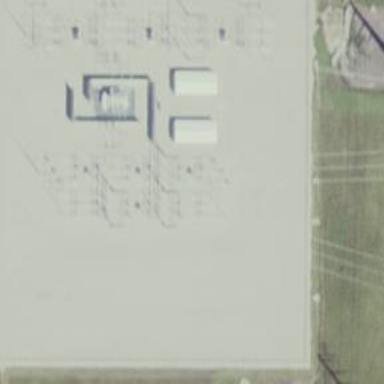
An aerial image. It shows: Switch for power supply.